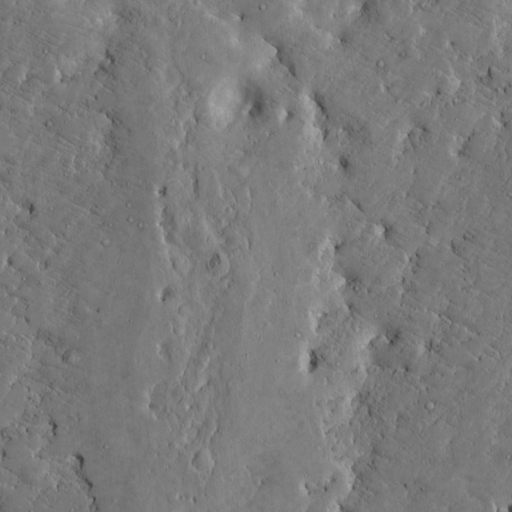
Classes present: Background